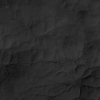
Label: not_dusty